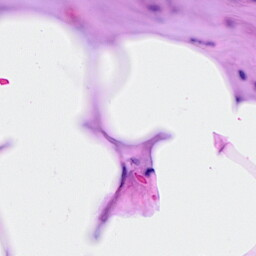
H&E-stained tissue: Breast